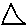
Label: triangle